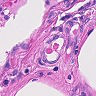
Metastatic tissue present: no